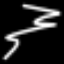
Label: squiggle